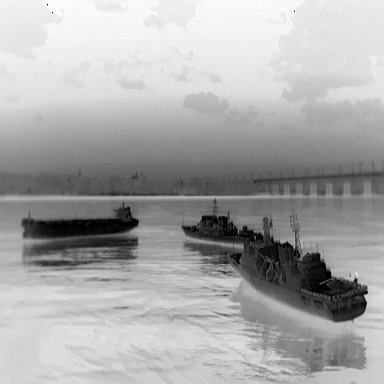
There are three objects shown in the infrared image, including a liner, and two warships.